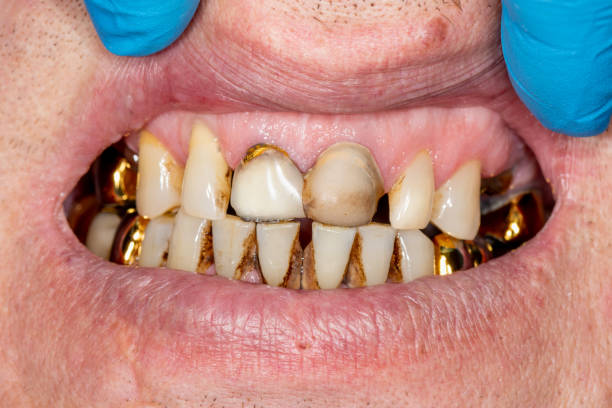
Condition: Gingivitis